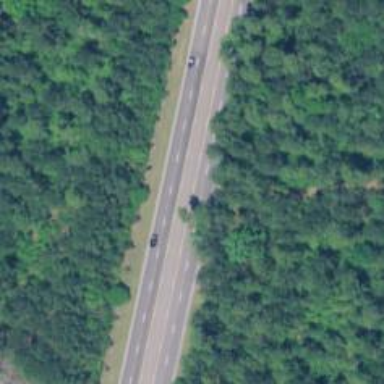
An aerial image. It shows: Asphalt road classified as trunk highway.